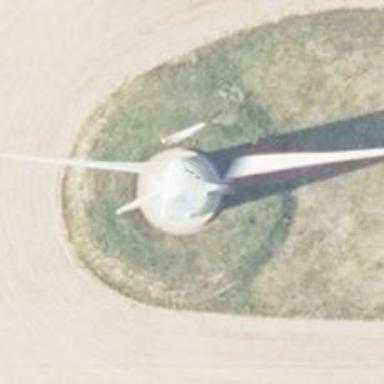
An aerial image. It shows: Wind generator in the form of horizontal axis wind turbine.